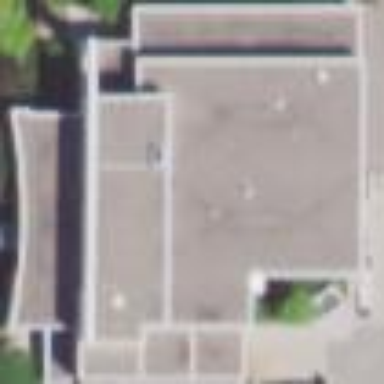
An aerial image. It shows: Clinic building providing healthcare services.